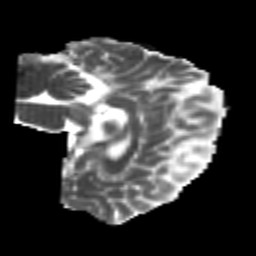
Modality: MD
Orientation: sagittal
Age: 22
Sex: female
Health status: healthy
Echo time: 0.074 s